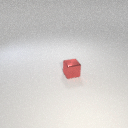
small red metal cube